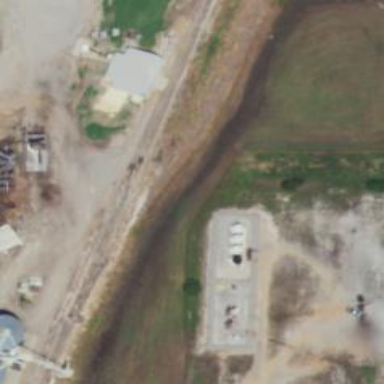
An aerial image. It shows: Abandoned railway.